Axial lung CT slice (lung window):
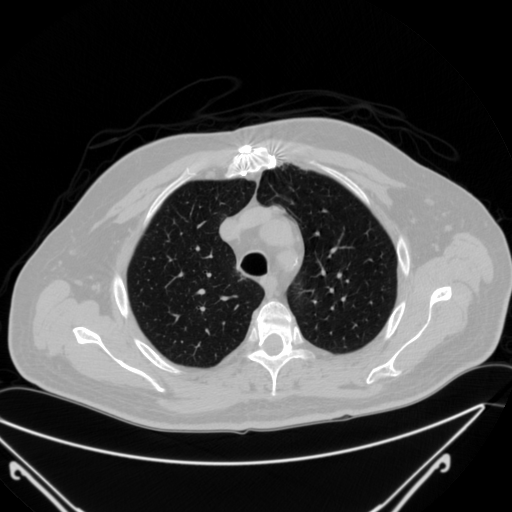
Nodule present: no